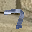
Label: 7